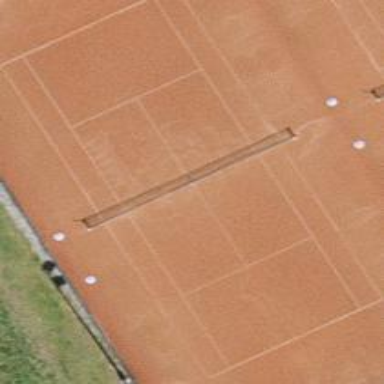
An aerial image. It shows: Tennis court on the leisure land pitch.